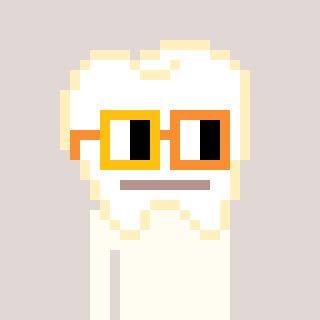
a pixel art character with square yellow and orange glasses, a tooth-shaped head and a grayscale-colored body on a warm background